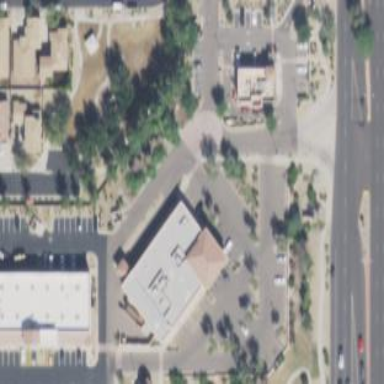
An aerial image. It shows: Building.